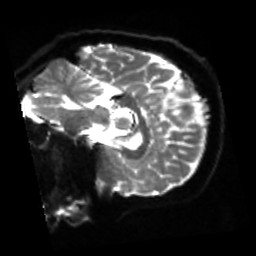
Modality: sbref
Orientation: sagittal
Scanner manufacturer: siemens
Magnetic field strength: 3 T
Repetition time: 4 s
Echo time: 0.0594 s